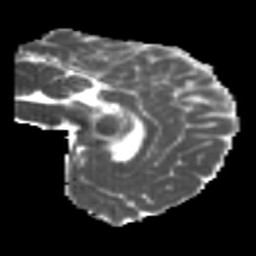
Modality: MD
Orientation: sagittal
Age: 22
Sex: female
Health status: healthy
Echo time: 0.074 s